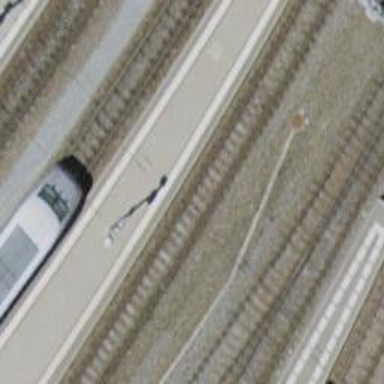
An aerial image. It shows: Platform edge at railway station.